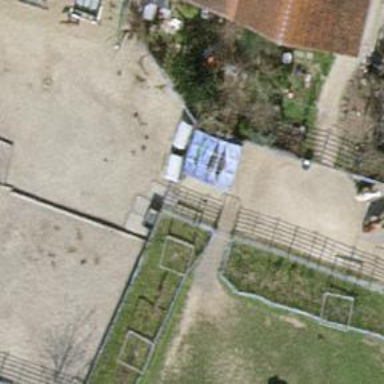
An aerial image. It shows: Fence.